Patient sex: F
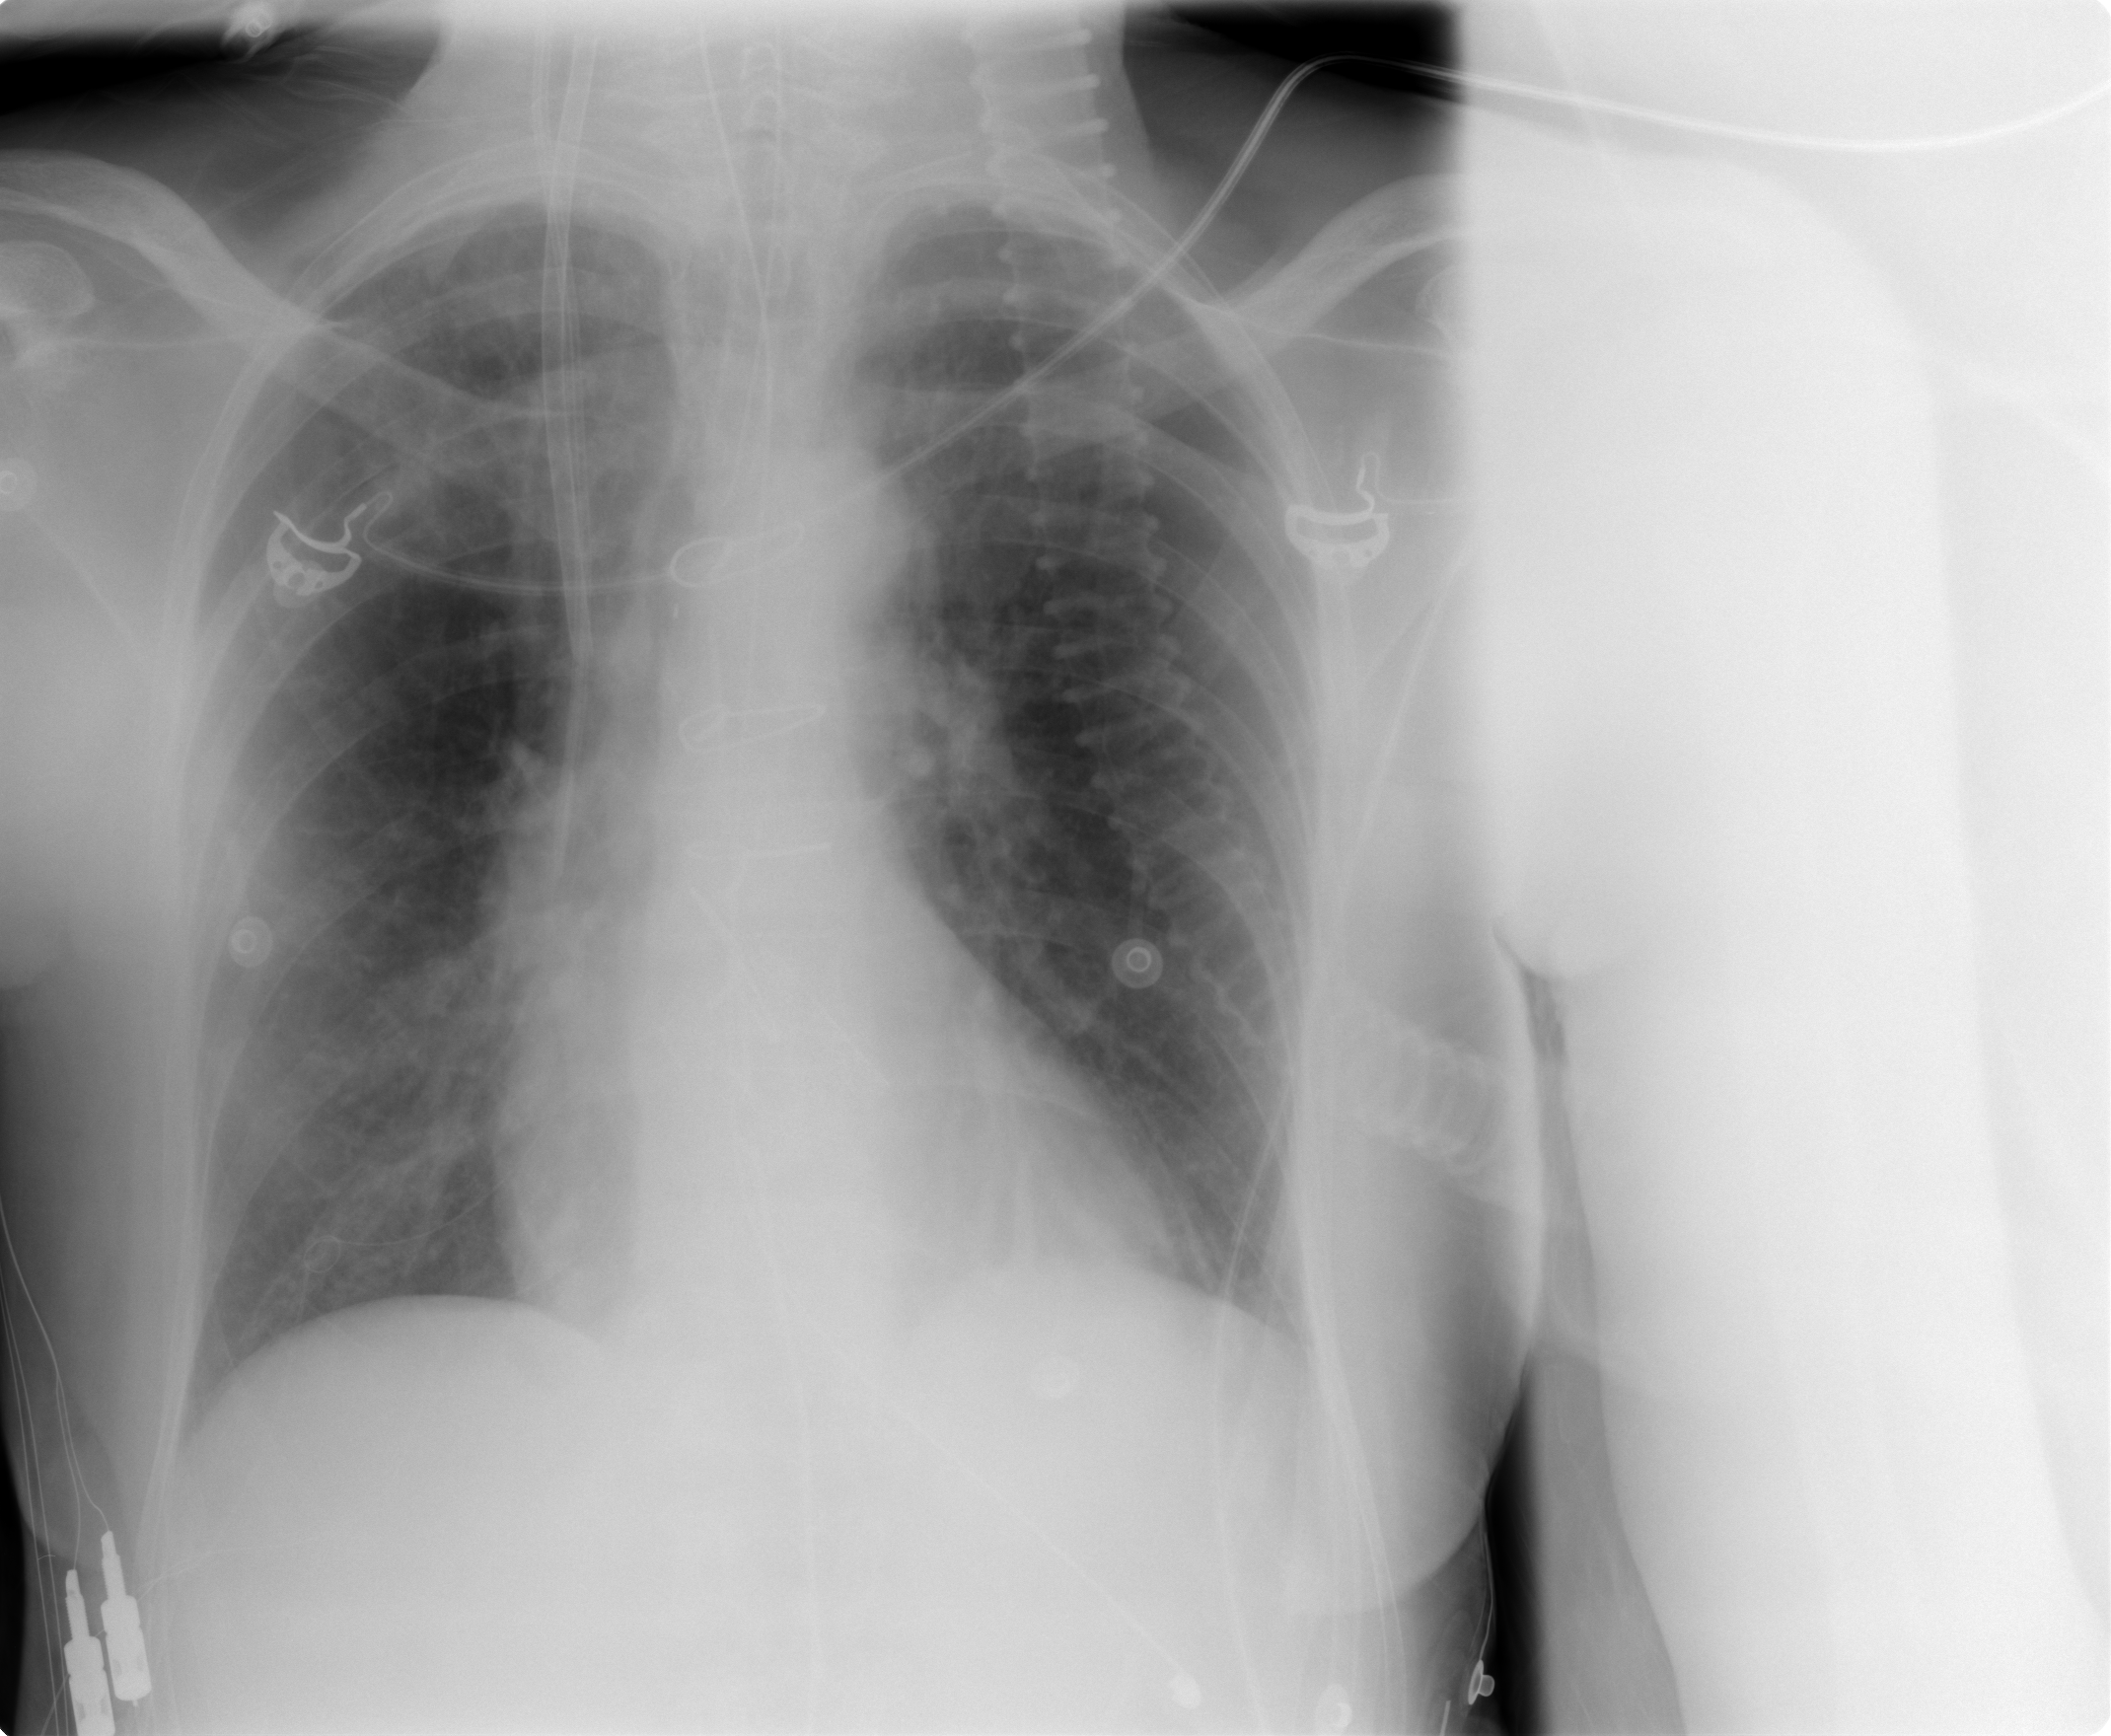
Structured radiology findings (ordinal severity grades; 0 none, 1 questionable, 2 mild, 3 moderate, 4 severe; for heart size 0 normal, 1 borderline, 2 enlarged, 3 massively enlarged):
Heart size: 0
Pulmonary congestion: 1
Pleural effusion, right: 0
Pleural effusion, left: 0
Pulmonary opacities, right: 2
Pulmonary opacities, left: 0
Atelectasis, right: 0
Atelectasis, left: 1